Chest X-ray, PA view. Patient: 36 years old, sex M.
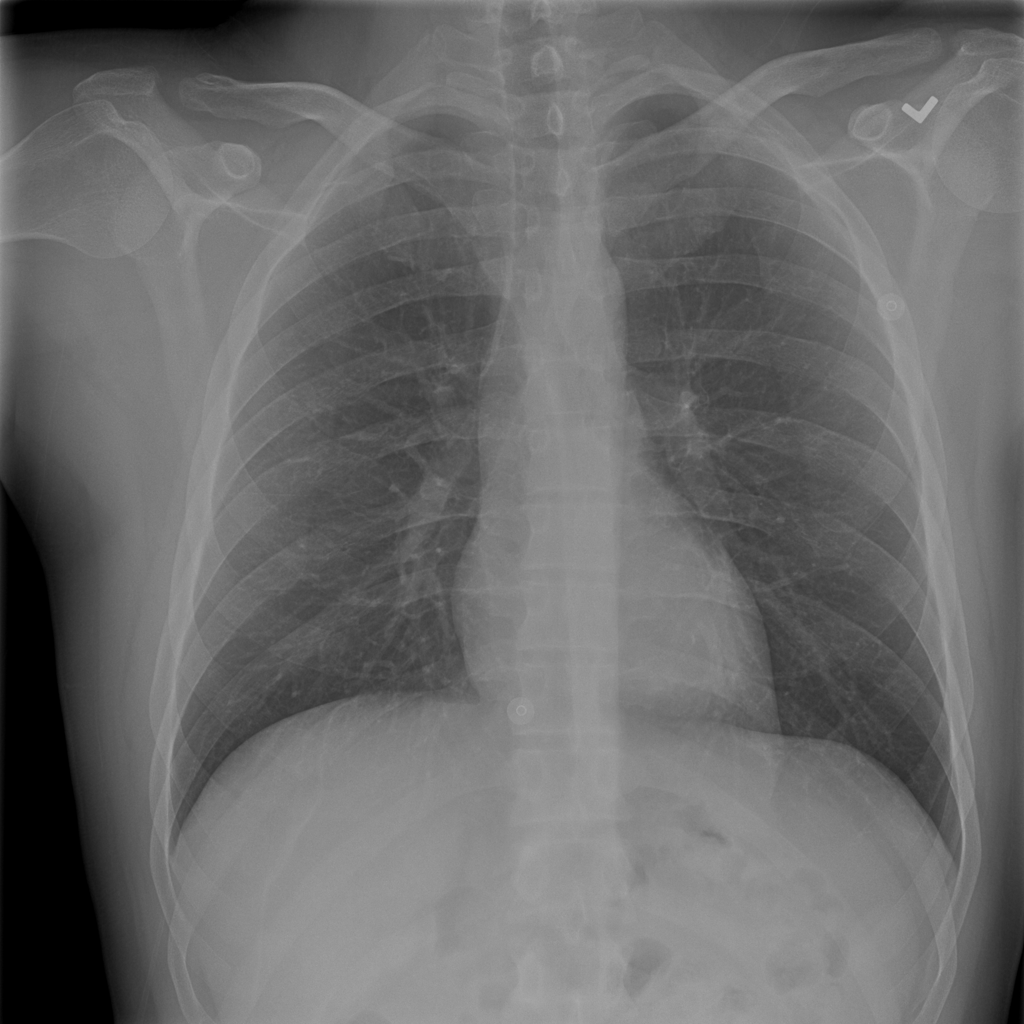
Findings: No Finding